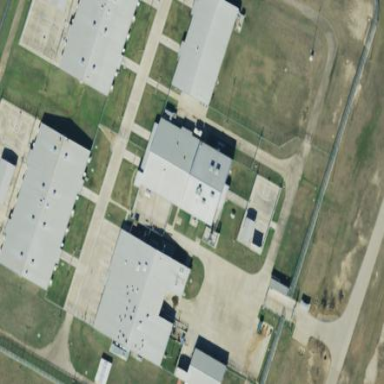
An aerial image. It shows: Prison surrounded by fence.